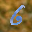
Label: 6